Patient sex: F
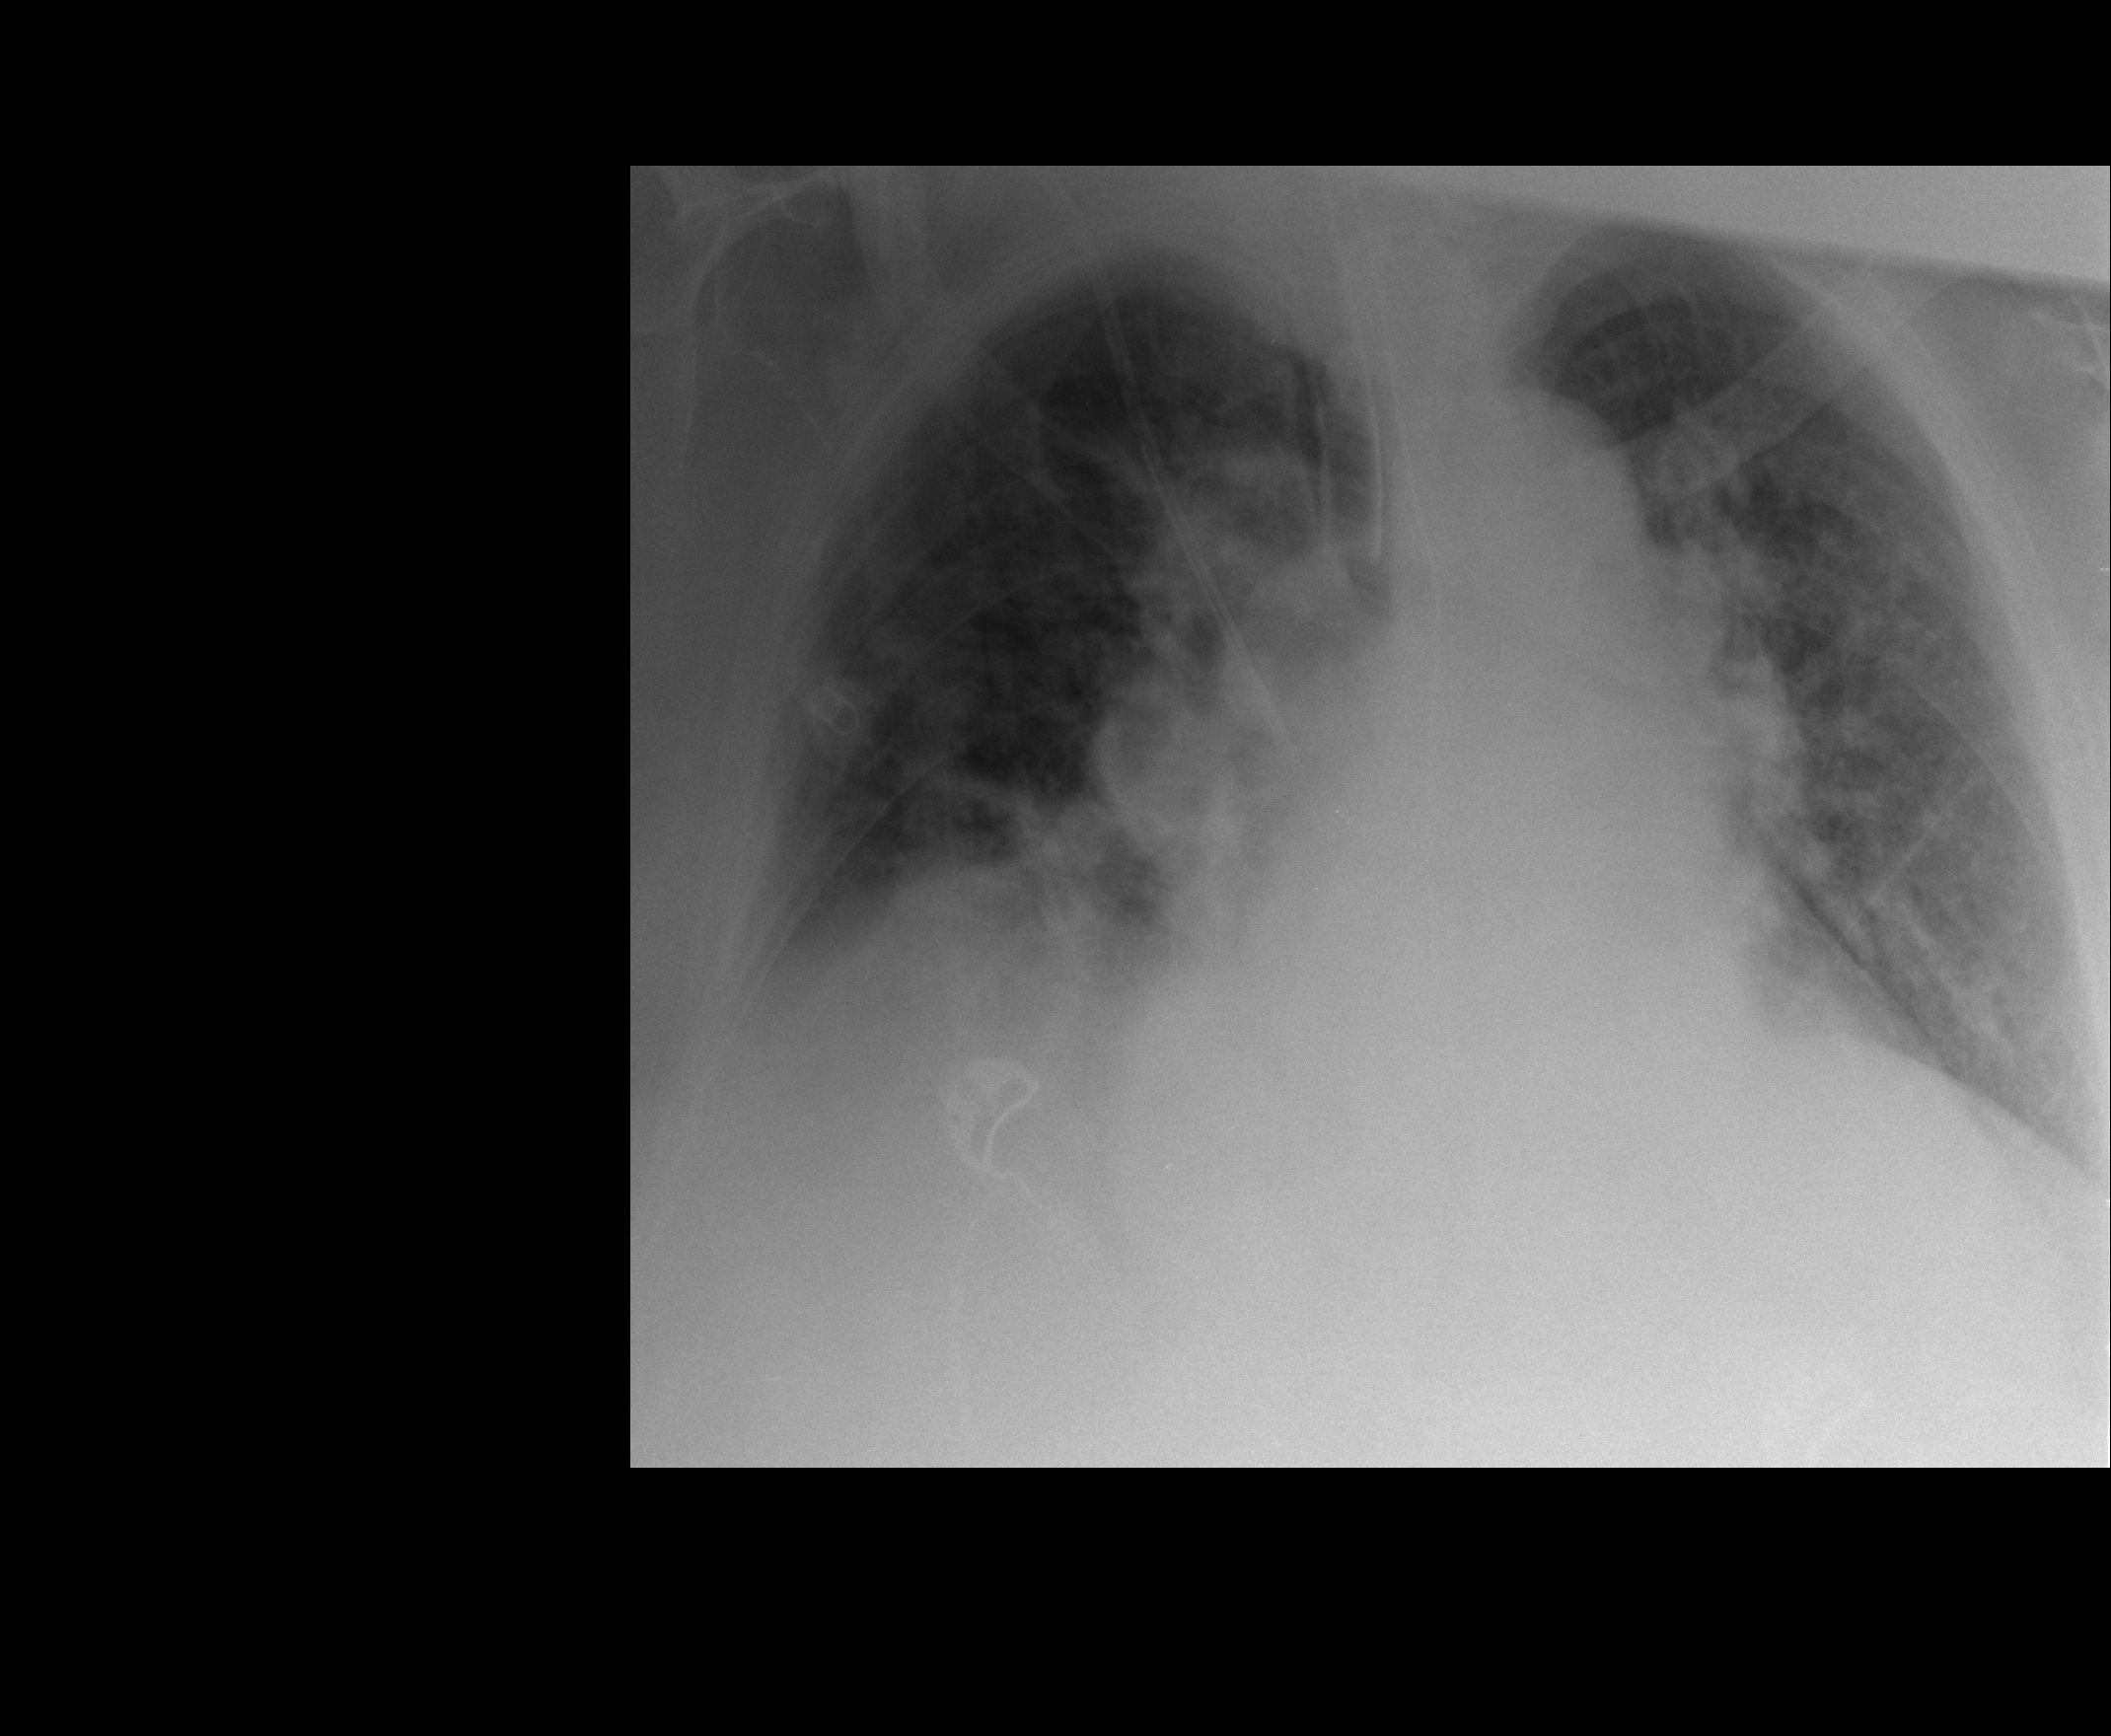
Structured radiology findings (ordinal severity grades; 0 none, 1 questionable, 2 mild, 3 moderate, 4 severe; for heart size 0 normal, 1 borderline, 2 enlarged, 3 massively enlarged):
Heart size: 1
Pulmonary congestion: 2
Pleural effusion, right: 2
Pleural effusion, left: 0
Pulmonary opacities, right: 2
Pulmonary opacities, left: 2
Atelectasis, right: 2
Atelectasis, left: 0